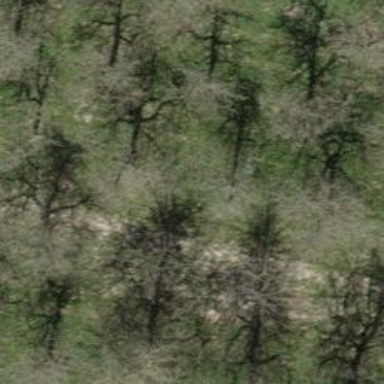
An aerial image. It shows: Single tag "natural: tree."